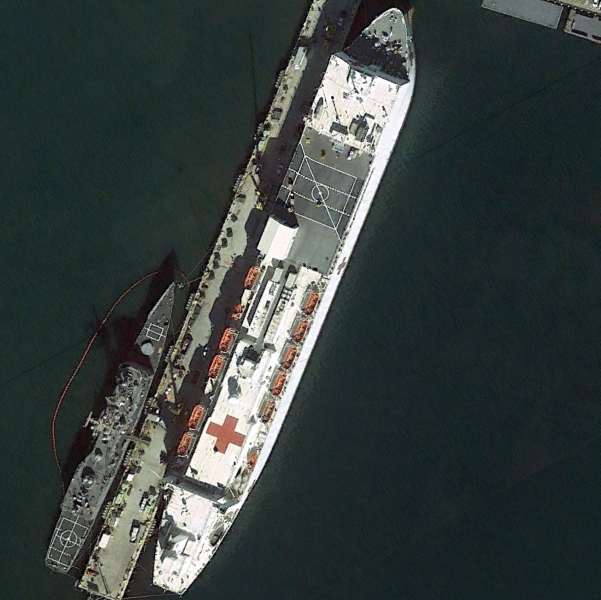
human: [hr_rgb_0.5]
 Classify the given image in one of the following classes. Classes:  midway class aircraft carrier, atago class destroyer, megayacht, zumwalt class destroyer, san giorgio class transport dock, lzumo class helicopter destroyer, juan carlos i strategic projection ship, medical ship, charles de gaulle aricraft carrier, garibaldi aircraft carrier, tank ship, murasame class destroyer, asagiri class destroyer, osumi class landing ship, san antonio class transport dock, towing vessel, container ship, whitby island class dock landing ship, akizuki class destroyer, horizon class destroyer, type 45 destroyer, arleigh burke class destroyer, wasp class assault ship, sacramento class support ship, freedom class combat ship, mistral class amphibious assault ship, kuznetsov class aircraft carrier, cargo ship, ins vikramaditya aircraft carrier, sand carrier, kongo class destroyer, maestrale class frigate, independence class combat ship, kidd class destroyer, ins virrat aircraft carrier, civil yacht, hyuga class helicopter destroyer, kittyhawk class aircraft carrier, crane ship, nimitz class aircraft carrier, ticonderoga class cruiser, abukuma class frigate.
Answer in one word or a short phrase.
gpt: Medical ship